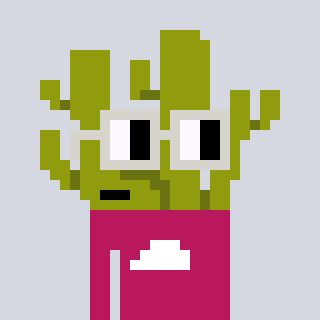
a pixel art character with square light gray glasses, a cactus-shaped head and a darkpink-colored body on a cool background